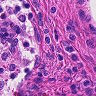
Metastatic tissue present: no